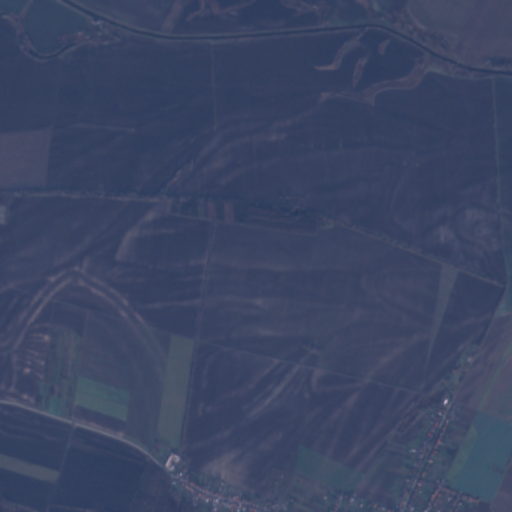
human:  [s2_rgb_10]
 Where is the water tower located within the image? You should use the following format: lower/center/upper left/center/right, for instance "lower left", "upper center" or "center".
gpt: The water tower is located in the lower center of the image.
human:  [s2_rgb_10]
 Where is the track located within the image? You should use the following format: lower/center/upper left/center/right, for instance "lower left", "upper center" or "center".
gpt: There is no track in the image.